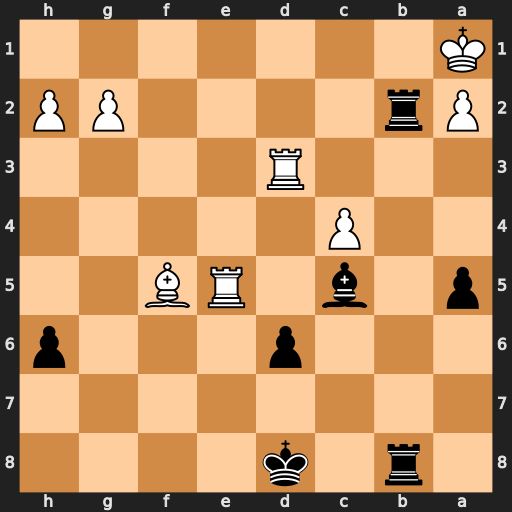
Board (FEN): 1r1k4/8/3p3p/p1b1RB2/2P5/3R4/Pr4PP/K7
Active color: b
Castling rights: -
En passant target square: -
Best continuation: Rb1#